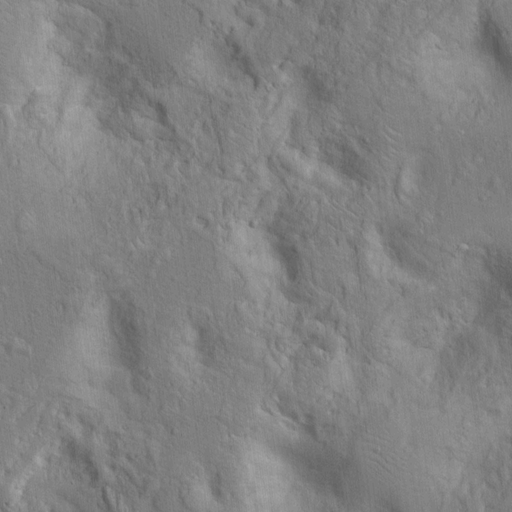
Objects detected: cone, cone